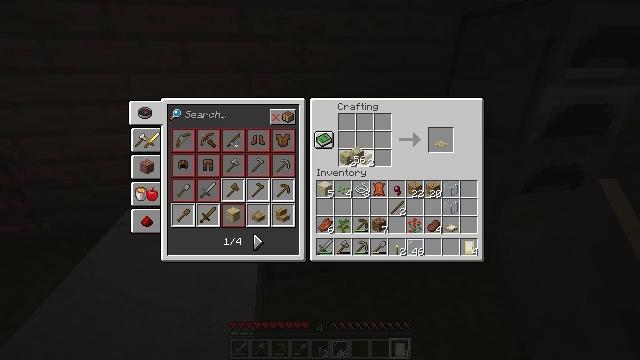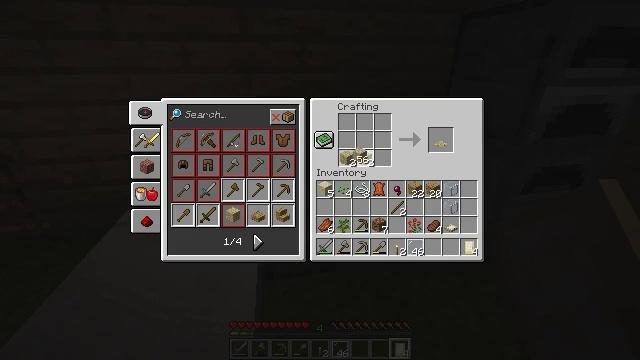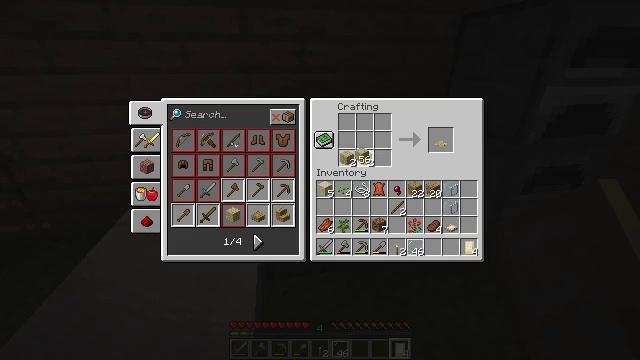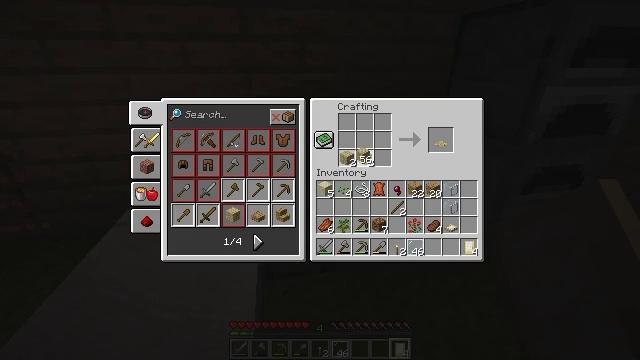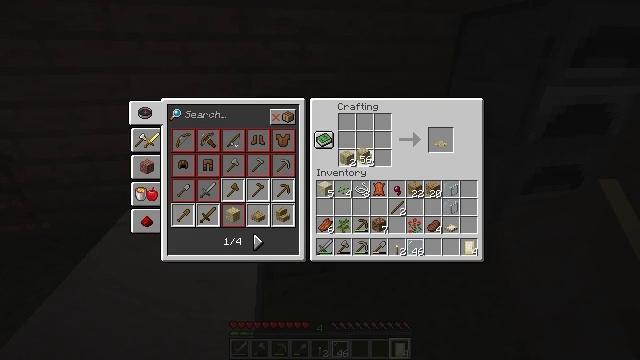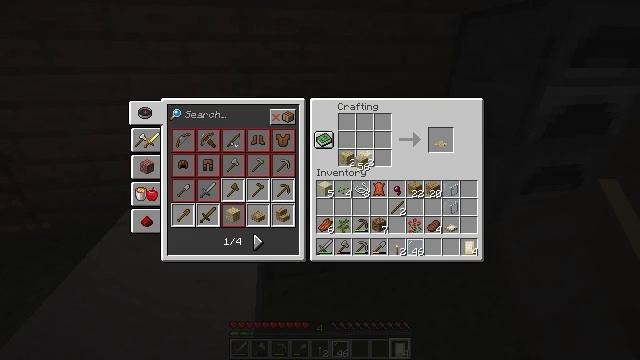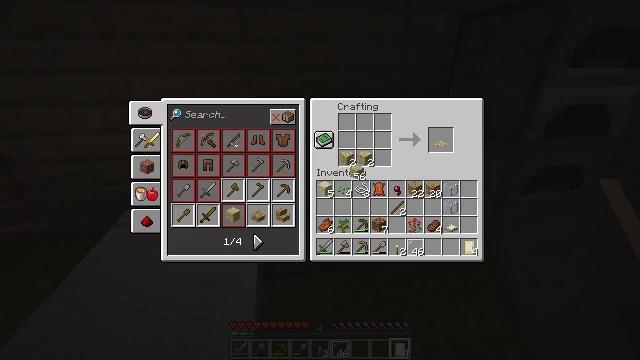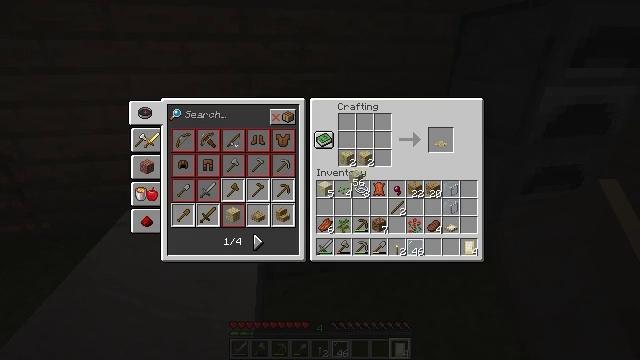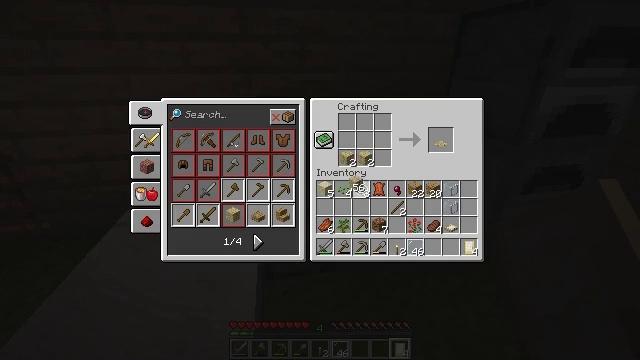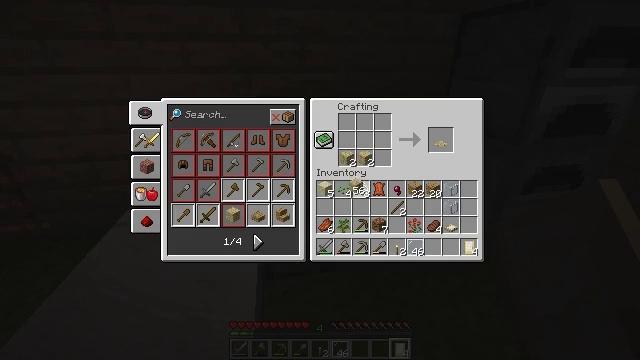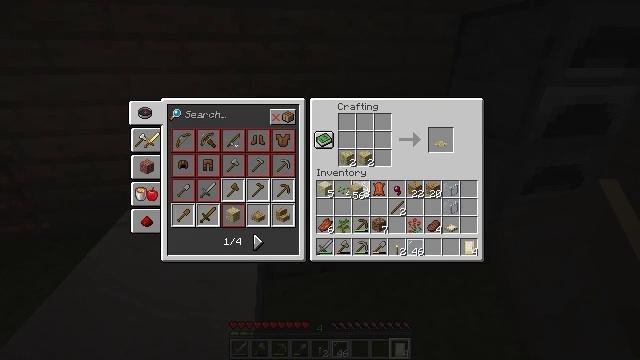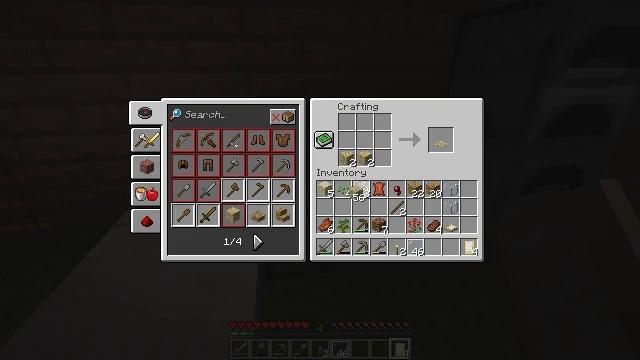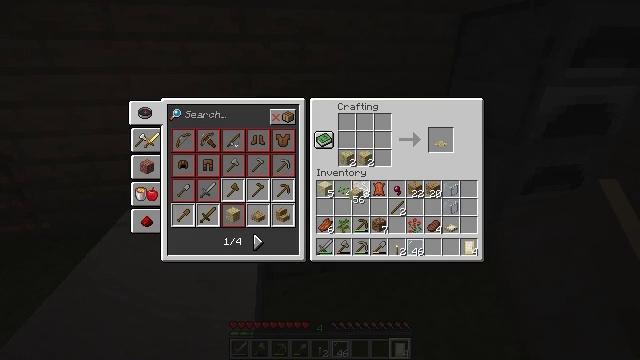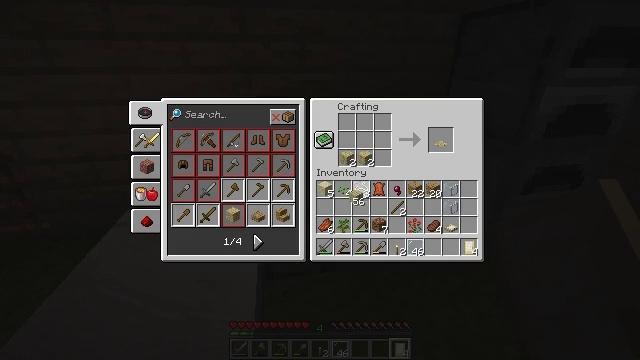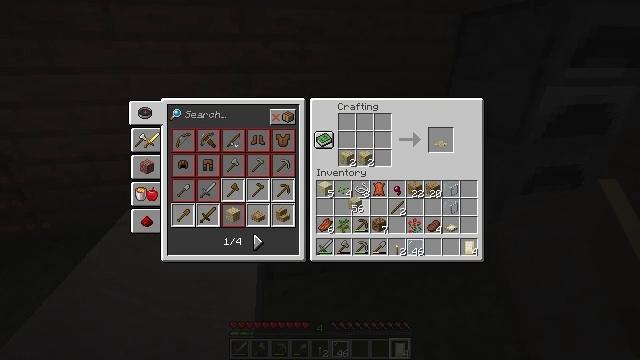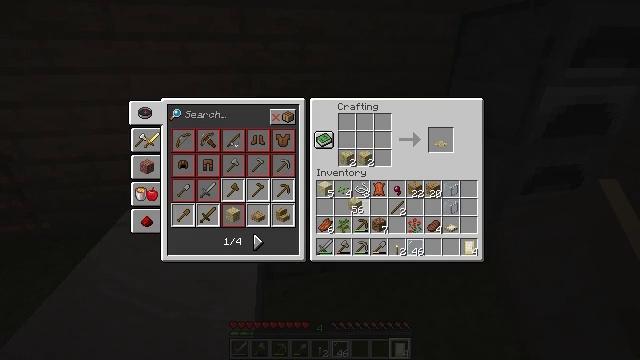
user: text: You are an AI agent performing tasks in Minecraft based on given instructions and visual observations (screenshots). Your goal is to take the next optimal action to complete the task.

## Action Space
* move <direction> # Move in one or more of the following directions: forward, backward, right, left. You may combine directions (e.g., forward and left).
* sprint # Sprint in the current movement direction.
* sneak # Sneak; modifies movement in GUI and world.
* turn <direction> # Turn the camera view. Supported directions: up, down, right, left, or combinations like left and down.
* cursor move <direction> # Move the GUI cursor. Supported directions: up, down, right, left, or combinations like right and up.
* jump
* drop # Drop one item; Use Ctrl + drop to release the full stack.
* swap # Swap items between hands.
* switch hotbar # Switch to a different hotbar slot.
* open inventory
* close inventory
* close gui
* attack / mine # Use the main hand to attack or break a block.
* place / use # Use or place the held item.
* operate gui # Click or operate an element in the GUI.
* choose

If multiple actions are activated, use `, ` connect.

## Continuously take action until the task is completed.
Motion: motion action
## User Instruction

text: Use birch planks to make a birch pressure plate.
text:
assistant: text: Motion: choose
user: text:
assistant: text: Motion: choose
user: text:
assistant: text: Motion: choose
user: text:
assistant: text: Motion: choose
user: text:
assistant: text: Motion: no_op
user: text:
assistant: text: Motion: cursor move down
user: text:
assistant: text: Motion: no_op
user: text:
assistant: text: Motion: no_op
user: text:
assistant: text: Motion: no_op
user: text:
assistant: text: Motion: no_op
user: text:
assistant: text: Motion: no_op
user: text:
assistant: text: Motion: operate gui
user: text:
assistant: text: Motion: operate gui
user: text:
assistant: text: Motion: operate gui
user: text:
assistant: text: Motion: operate gui
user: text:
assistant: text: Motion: no_op
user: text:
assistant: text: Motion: no_op
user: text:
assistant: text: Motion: cursor move up
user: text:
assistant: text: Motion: no_op
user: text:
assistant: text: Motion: cursor move right and up
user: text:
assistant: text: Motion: cursor move right and up
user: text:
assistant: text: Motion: cursor move right and up
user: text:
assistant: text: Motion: cursor move right
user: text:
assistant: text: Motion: no_op
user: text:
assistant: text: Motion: cursor move right
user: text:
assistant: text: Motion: no_op
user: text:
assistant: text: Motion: no_op
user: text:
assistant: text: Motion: no_op
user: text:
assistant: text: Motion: sneak
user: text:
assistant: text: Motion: sneak